高一 · 度量几何学
用一张长为 8, 宽为 4 的矩形硬纸卷成圆柱的侧面, 则相应圆柱的底面半径是( )
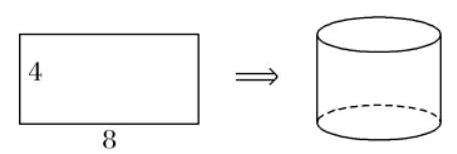
A. 2
B. $2 \pi$
C. $\frac{2}{\pi}$ 或 $\frac{4}{\pi}$
D. $\frac{\pi}{2}$ 或 $\frac{\pi}{4}$
答案: C
解析: 如图所示, 设底面半径为 $r$, 若矩形的长 8 为卷成圆柱底面的周长, 则 $2 \pi r=8$, 所以 $r=\frac{4}{\pi}$; 同理, 若矩形的宽 4 为卷成圆柱的底面周长, 则 $2 \pi r=4$, 所以 $r=\frac{2}{\pi}$, 故选 C.